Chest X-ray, PA view. Patient: 43 years old, sex F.
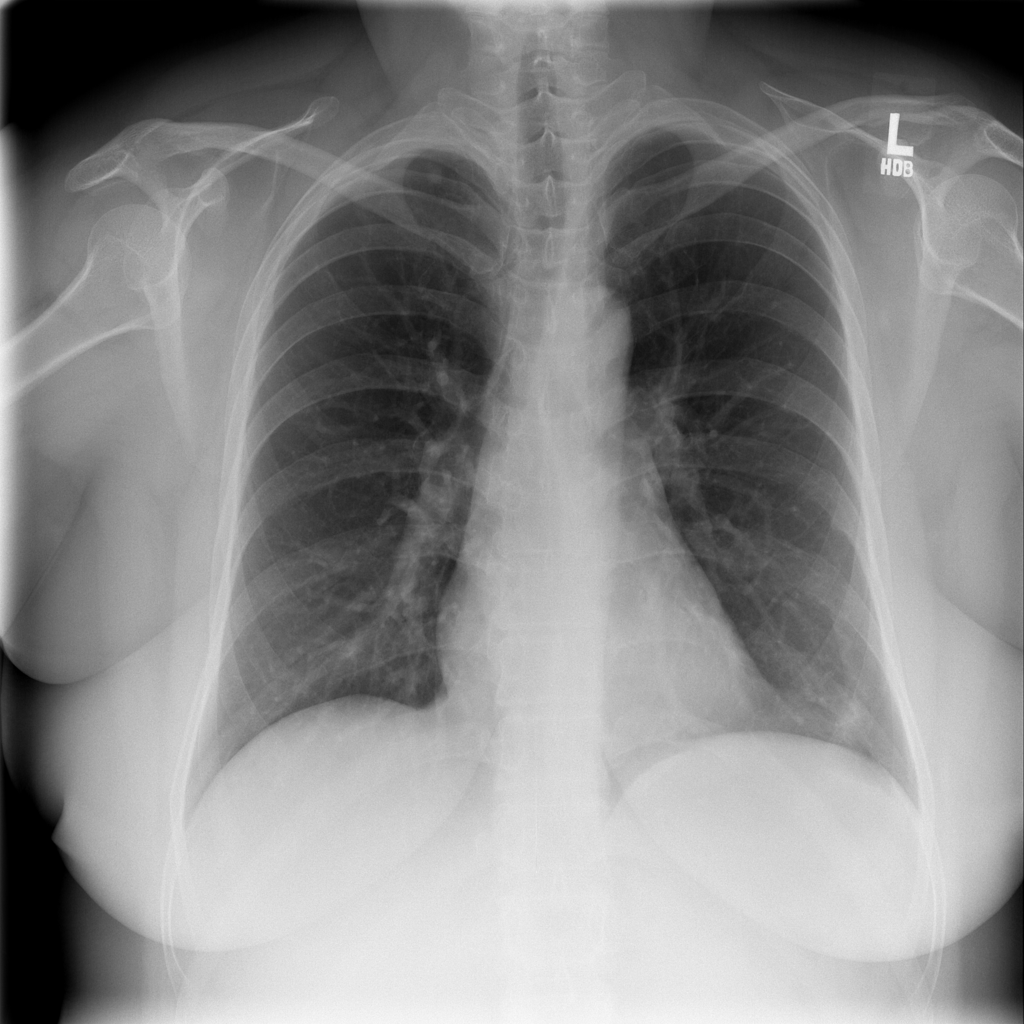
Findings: Nodule